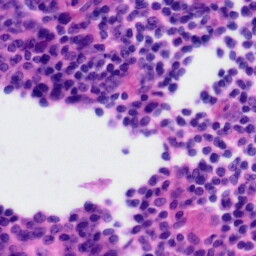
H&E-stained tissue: Tonsil